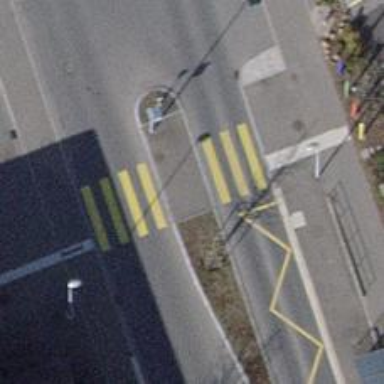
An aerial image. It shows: Zebra crossing with crossing island.